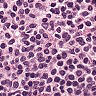
Metastatic tissue present: no